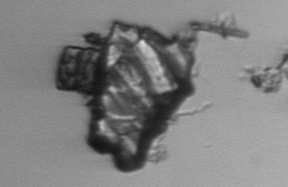
Label: Delphineis